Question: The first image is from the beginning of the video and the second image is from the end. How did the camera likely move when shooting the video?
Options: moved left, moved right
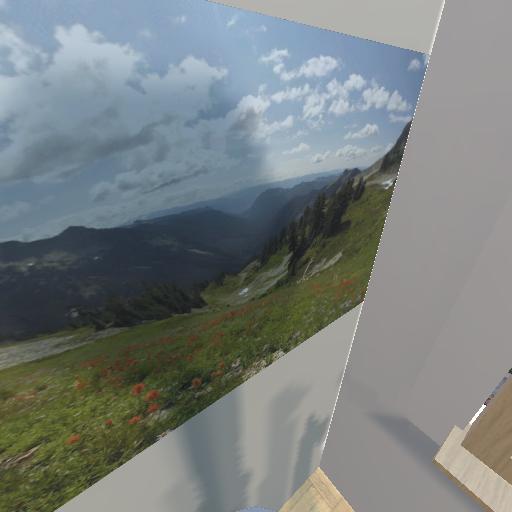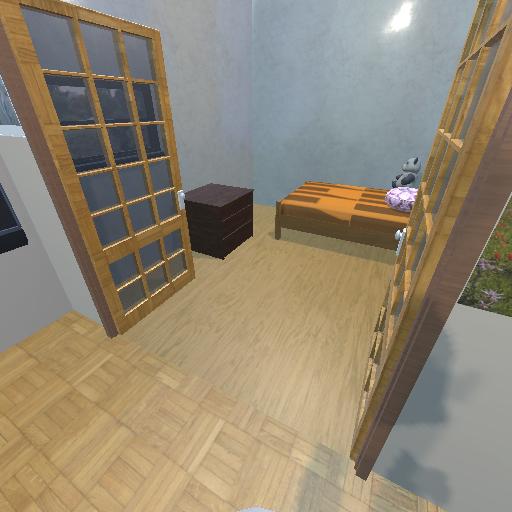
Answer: moved left